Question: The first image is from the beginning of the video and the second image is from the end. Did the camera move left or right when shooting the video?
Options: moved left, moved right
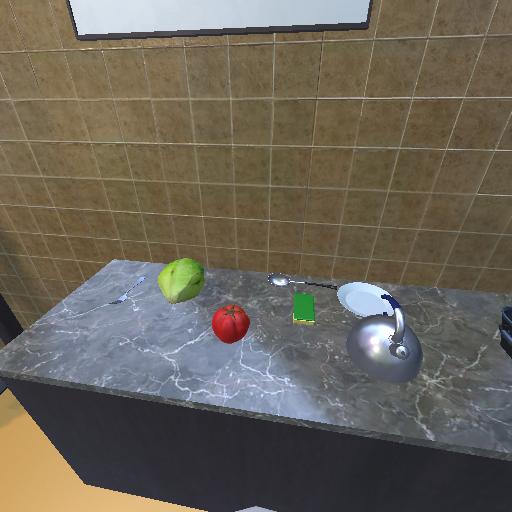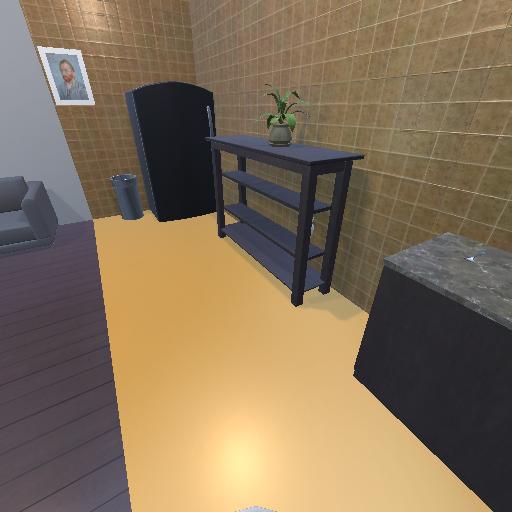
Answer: moved left